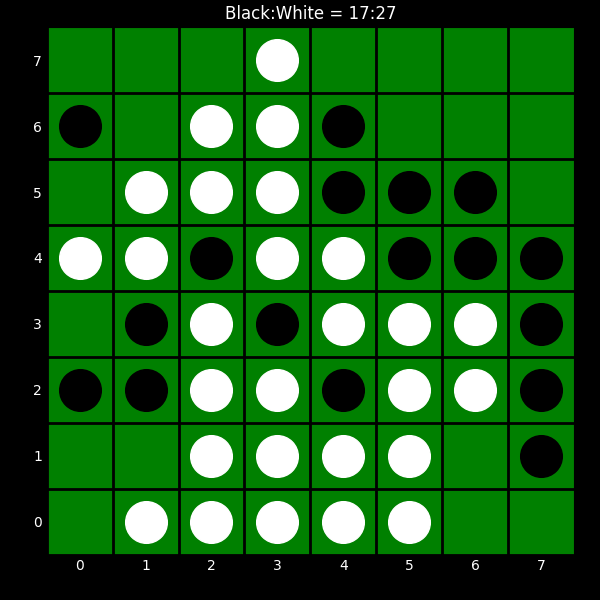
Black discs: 17
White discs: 27